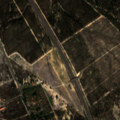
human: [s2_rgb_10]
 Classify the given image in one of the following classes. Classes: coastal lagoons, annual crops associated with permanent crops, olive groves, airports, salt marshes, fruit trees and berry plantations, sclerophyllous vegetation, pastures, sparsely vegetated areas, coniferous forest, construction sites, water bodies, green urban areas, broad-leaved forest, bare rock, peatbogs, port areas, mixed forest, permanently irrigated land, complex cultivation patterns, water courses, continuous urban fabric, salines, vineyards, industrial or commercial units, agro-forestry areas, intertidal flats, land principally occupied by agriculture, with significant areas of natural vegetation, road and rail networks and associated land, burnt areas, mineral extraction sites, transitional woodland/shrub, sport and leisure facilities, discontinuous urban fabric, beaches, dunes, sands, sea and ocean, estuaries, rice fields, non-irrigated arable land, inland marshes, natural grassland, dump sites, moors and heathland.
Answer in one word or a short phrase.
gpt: broad-leaved forest, transitional woodland/shrub